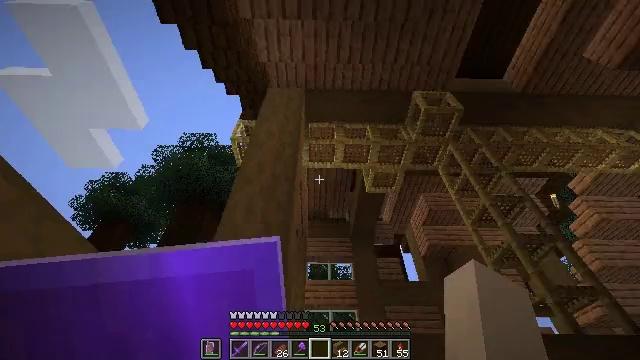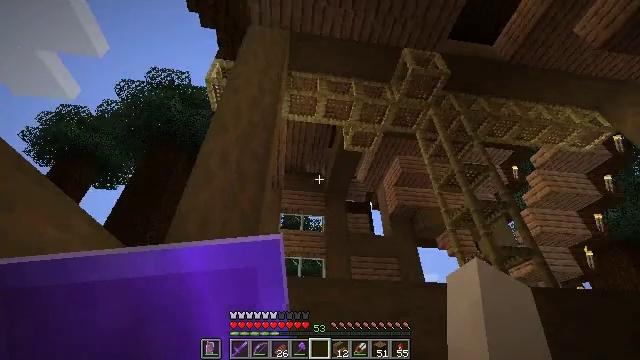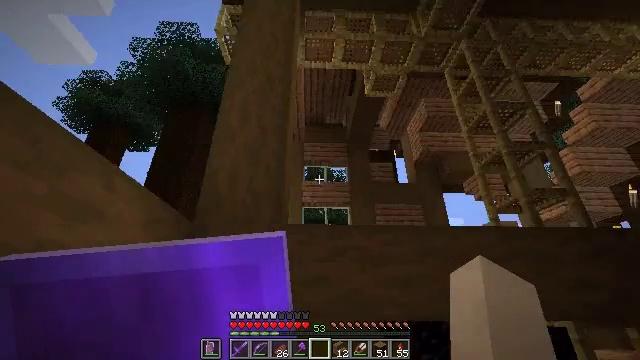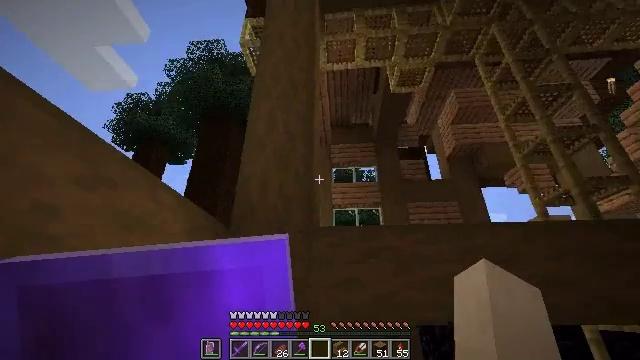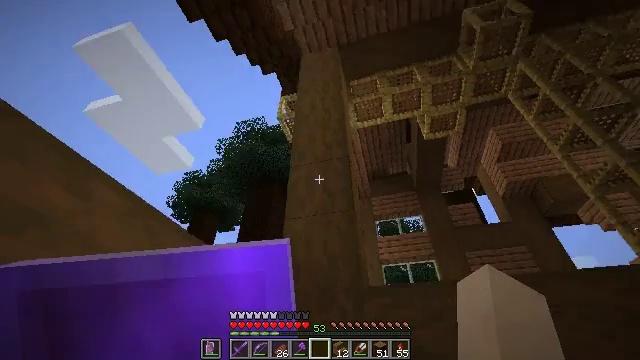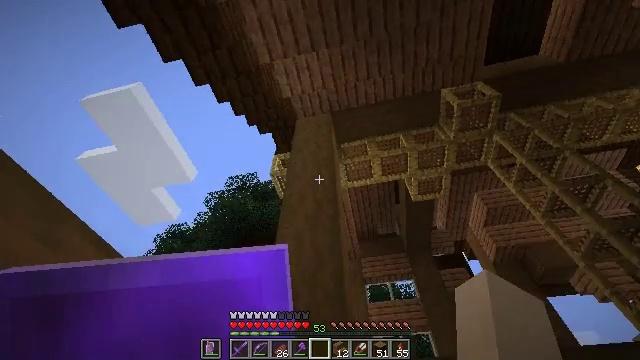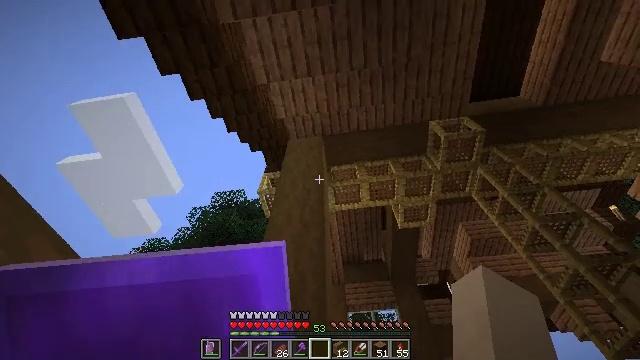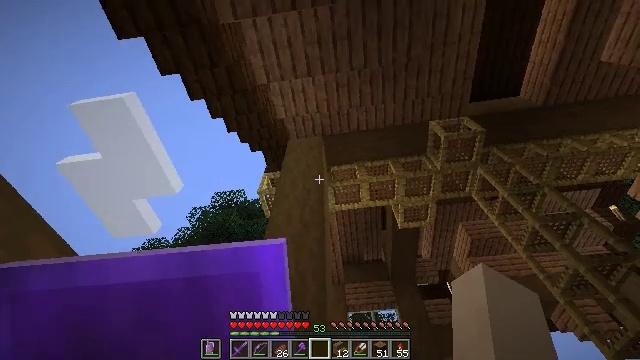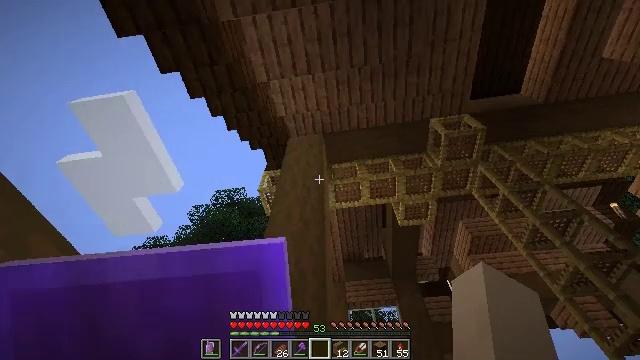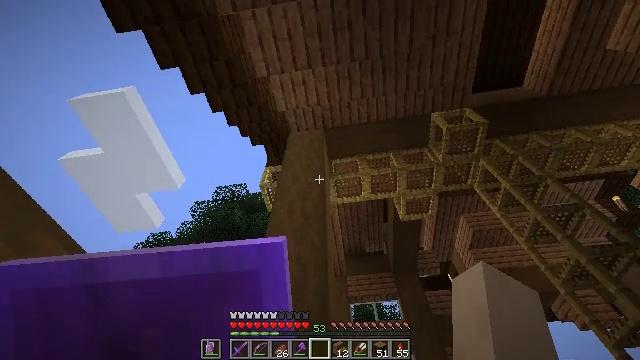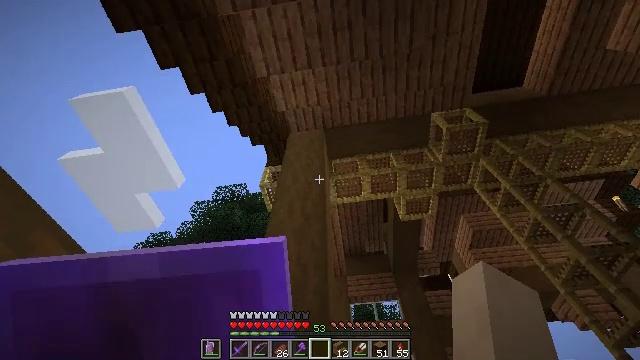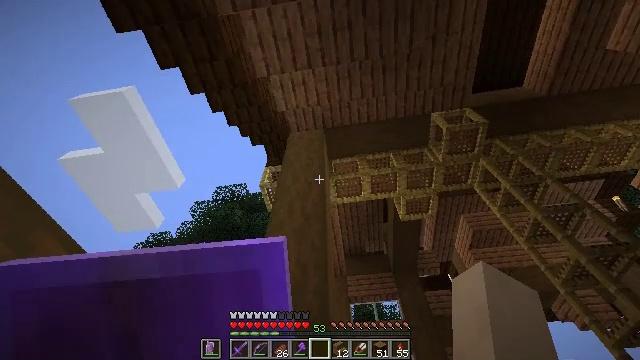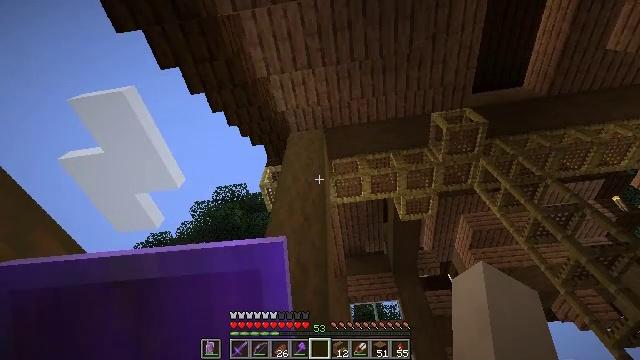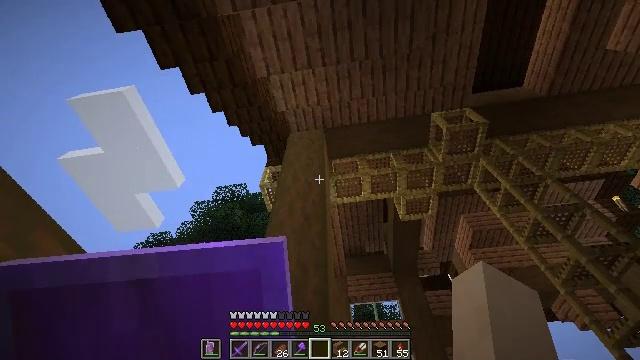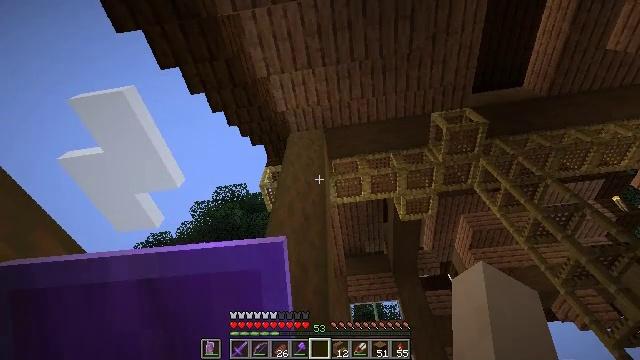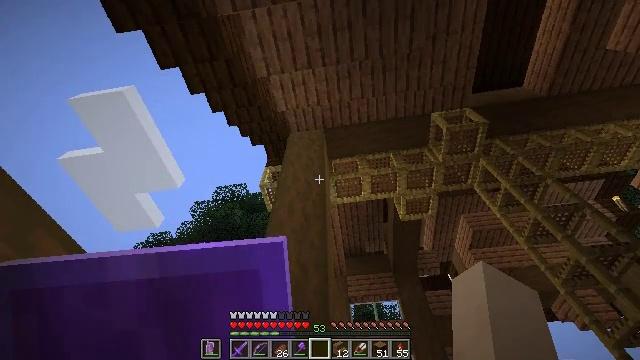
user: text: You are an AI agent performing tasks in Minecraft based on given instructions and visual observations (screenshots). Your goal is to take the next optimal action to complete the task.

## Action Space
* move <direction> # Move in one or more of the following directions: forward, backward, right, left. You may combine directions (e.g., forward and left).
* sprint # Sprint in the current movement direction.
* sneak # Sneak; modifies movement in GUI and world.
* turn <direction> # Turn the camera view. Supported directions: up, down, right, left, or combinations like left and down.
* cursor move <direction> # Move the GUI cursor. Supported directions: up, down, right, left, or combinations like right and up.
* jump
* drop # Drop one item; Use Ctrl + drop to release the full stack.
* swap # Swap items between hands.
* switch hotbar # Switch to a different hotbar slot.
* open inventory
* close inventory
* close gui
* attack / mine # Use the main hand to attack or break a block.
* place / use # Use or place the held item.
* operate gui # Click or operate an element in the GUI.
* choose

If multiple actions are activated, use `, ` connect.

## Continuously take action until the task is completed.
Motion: motion action
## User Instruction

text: Attack the oak slab to collect it.
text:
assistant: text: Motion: turn right and down
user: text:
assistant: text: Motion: turn left and down
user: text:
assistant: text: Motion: turn left
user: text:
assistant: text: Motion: turn left and up
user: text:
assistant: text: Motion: turn right and up
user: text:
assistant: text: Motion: turn right and up
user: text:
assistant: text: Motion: no_op
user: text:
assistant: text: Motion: no_op
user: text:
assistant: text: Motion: turn down
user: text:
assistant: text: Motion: no_op
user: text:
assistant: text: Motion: no_op
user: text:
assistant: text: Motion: no_op
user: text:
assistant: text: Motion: no_op
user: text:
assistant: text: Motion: no_op
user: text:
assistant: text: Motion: no_op
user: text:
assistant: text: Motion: no_op
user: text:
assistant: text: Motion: no_op
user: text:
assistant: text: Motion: no_op
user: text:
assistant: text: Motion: no_op
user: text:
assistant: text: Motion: no_op
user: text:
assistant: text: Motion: no_op
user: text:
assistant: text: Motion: no_op
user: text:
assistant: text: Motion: no_op
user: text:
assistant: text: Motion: no_op
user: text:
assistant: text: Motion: no_op
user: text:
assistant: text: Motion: no_op
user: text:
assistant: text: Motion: no_op
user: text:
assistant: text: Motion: no_op
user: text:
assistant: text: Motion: no_op
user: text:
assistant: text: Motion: no_op